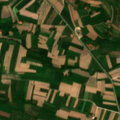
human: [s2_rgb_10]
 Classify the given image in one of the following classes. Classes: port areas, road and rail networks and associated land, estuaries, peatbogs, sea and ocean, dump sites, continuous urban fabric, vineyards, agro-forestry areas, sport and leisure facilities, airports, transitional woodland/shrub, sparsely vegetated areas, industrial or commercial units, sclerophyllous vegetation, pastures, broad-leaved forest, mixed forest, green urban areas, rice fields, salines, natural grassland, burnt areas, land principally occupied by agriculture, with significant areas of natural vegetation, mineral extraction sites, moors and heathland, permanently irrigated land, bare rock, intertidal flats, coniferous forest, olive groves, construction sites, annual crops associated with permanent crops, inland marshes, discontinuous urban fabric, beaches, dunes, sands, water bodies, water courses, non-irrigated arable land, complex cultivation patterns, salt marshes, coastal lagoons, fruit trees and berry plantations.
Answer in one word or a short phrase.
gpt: non-irrigated arable land, pastures, complex cultivation patterns